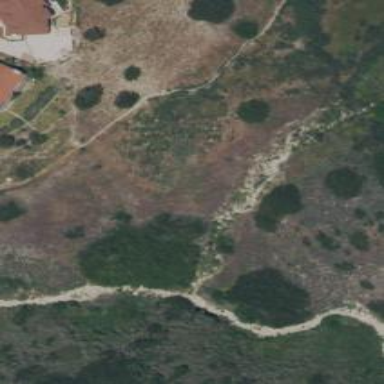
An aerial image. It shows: Nature reserve designated as leisure land.